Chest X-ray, AP view. Patient: 15 years old, sex M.
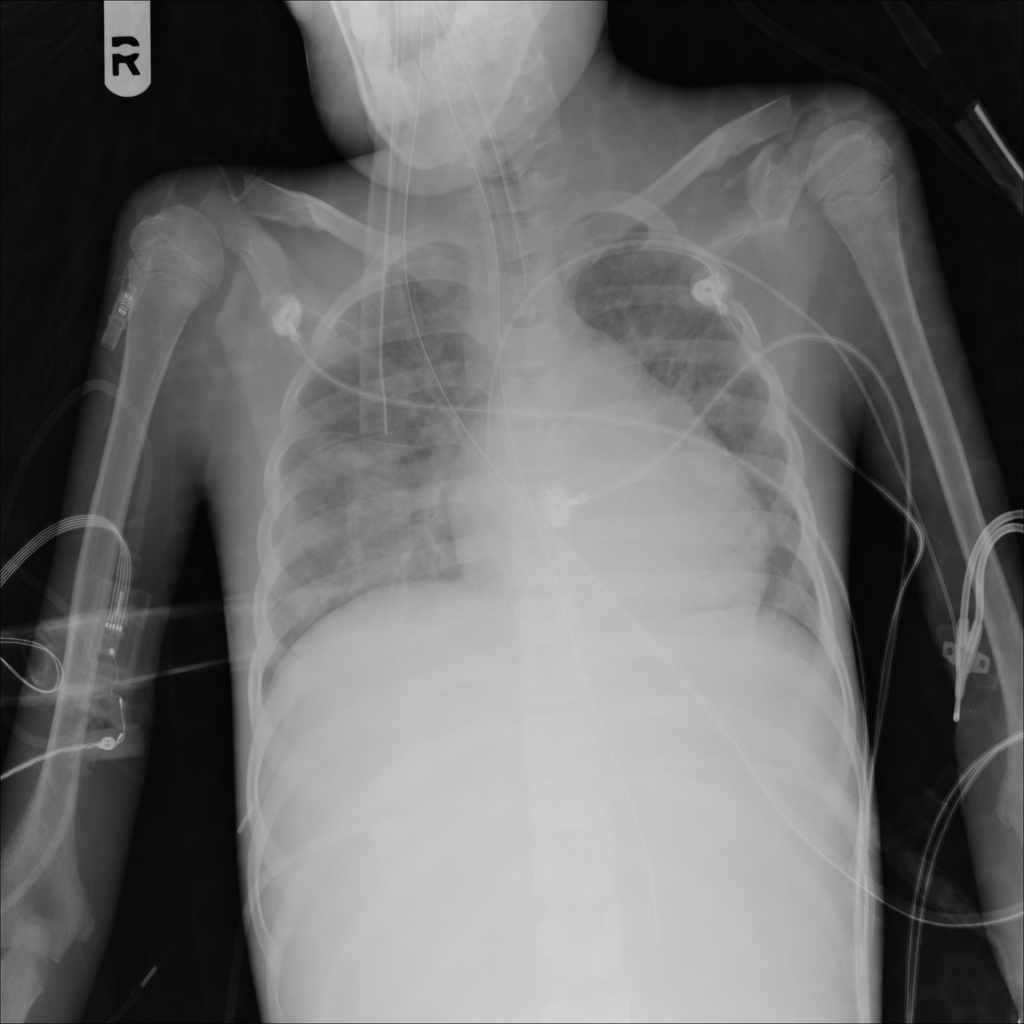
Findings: Cardiomegaly, Infiltration